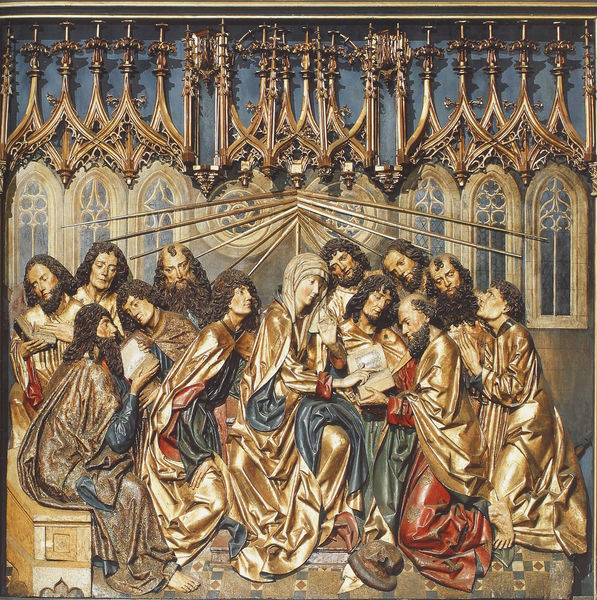
Titel: Krakau, Pfarrkirche Maria Himmelfahrt (Marienkirche), Hochaltar
Künstler: Veit Stoß
Standort: Krakau (Kraków), Marienkirche (EU - PL)
Schlagwörter: blau, umhang, menschen, sitzen, fenster, holz, kleid, kleider, männer, rot, gespräch, bart, bärte, falten, schauen, gold, haare, gotik, locken, skulptur, relief, lesen, plastik, bögen, buch, strahlen, knien, beten, schnitzerei, heiligenschein, gotisch, religiös, balu, maria, marie, geschnitzt, geist, maßwerk, apostel, pfingsten, heiliger geist, häne, spätmittelalter